Interaction volume radius: 10 \u00c5
Interaction volume height: 20 \u00c5
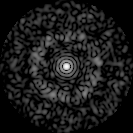
Disorder parameter: 0.8219